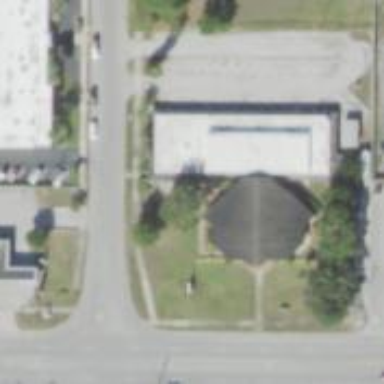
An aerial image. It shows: Beautiful church building.